Question: According to <URL> are actually being executed despite all of them being in state 'Running'. Here is what would normally see in Athena hisotry tab:

I understand that, after I submit queries to Athena, it processes the queries by assigning resources based on the overall service load and the amount of incoming requests. But I tried to run them at different days and hours, still would get about 5 queries being executed at the same time.
So my question is this how it supposed to be? If it is then what is the point of being able to submit up to 20 queries if roughly 15 of them would be idling and waiting for available slots.
## Update 2019-09-26
Just stumbled across HIVE CONNECTOR in presto documentation, which has a section <URL>. There we can see
> 'hive.metastore.glue.max-connections': Max number of concurrent connections to Glue (defaults to 5).
This got me wonder if it has something to do with my issue. As I understand, Athena is simply a Presto that runs on EMR cluster which is configured to use AWS Glue Data Catalog as the Metastore.
So what if my issue comes from the fact that EMR cluster for Athena simply uses default value for concurrent connections to Glue, which is 5 which and is exactly of how many concurrent queries are actually getting executed (on average) in my case.
## Update 2019-11-27
The Athena team recently deployed a host of new functionality for Athena. although 'QUEUED' has been in the state enum for some time is hasn't been used until now. So now I get, correct info about query state in a history tab, but everything else remains the same.
<URL>
Also, <URL> was published with similar problem.
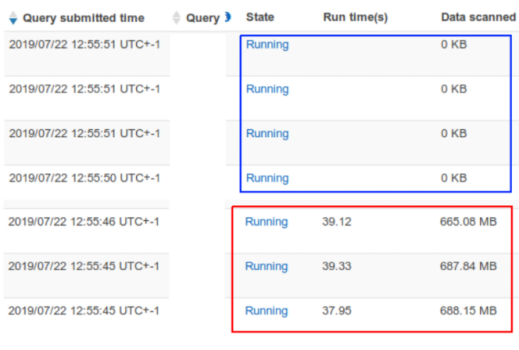
Answer: Your account's limits for the Athena service is not an SLA, it's more of a priority in the query scheduler.
Depending on available capacity your queries may be queued even though you're not running any other queries. Exactly what a higher concurrency limit means is internal and could change, but in my experience it's best to think of it as the priority by which he query scheduler will deal with your query. Queries for all accounts run in the same server pool(s) and if everyone is running queries there will not be any capacity left for you.
You can see this in action by running the same query over and over again and then plot the query execution metrics over time, you will notice that they vary a lot, and you will notice spikes in the time your queries are queued on the top of every hour - when everyone else is running their scheduled queries.